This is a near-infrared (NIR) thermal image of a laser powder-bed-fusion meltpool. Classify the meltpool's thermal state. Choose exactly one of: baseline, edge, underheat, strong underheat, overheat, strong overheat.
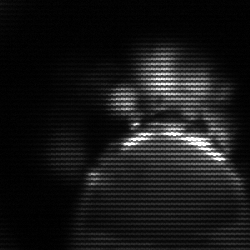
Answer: edge